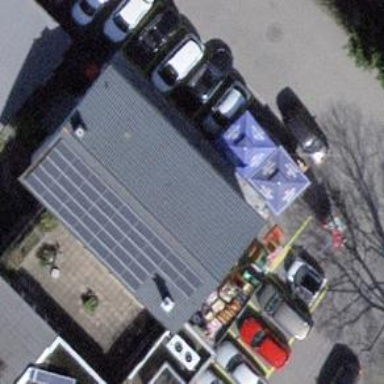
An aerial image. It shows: Supermarket.